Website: lowes
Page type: order-returns
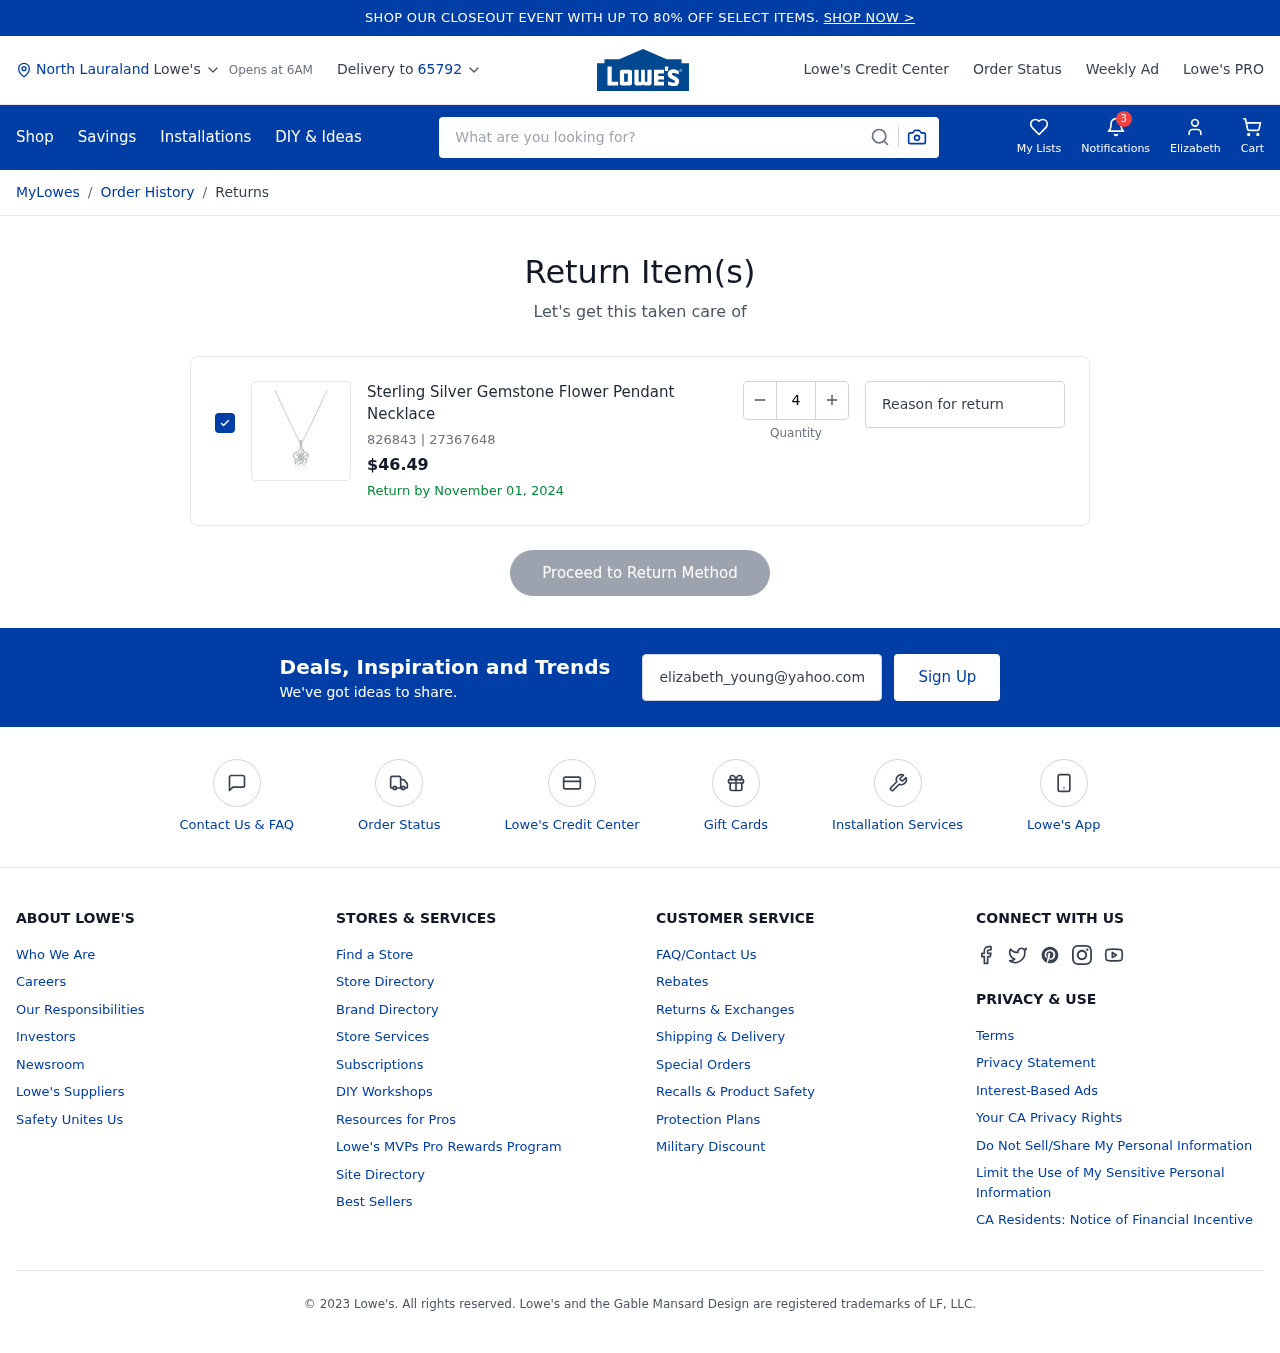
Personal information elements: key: PII_CITY
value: North Lauraland
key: PII_FIRSTNAME
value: Elizabeth
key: PII_POSTCODE
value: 65792
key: PII_EMAIL
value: elizabeth_young@yahoo.com
Product elements: key: PRODUCT1_NAME
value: Sterling Silver Gemstone Flower Pendant Necklace
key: PRODUCT1_PRICE
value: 46.49
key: PRODUCT1_ITEM_NUMBER
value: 826843
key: PRODUCT1_MODEL_NUMBER
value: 27367648
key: PRODUCT1_QUANTITY
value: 4
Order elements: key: ORDER_RETURN_BY_DATE
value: November 01, 2024